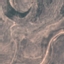
Land use / land cover: HerbaceousVegetation